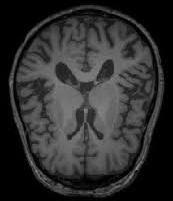
Label: notumor